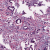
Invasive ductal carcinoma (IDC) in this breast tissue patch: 1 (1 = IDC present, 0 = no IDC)